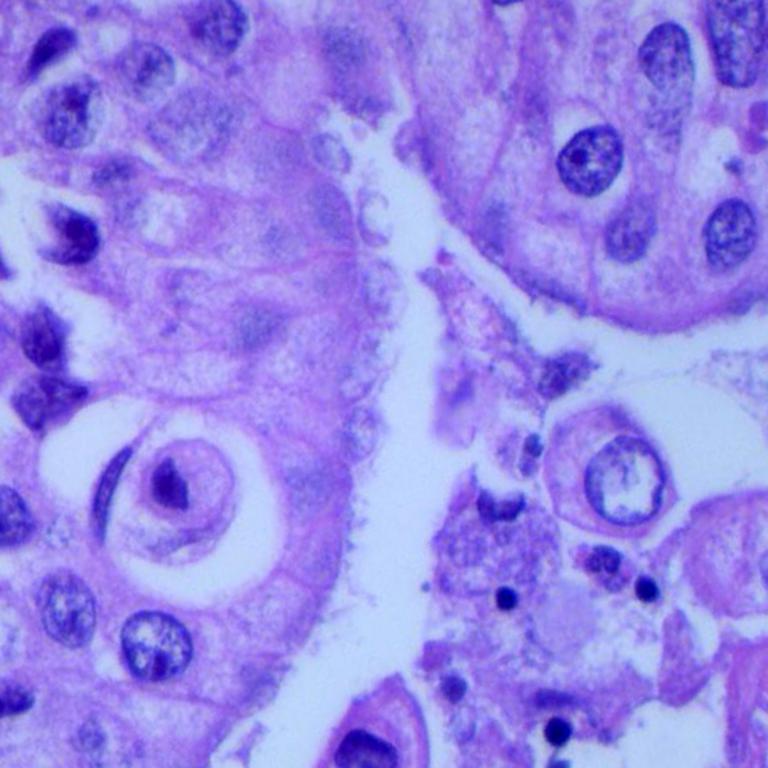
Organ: lung
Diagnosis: adenocarcinomas